Question: My question is the "How to change the color of the HUD in place of gray color"
- -

in below image their is hud and how to change the gray color replace with another off green color
Thanks in advance.
Nimit Parekh.
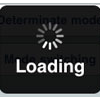
Answer: I founding out the solution of this problem and implemented into my project.
In Following method is use into the MBProgressHud.m their is a manage the color of the Hud background color so the change color for that we change the value of the CGContextSetRGBFillColor argument change.
If apply this value then we gets the green color of the hud.
'''
- (void)fillRoundedRect:(CGRect)rect inContext:(CGContextRef)context {
float radius = 10.0f;
CGContextBeginPath(context);
CGContextSetRGBFillColor(context, 17.0/255, 64.0/255, 42.0/255, 0.8);
CGContextMoveToPoint(context, CGRectGetMinX(rect) + radius, CGRectGetMinY(rect));
CGContextAddArc(context, CGRectGetMaxX(rect) - radius, CGRectGetMinY(rect) + radius, radius, 3 * M_PI / 2, 0, 0);
CGContextAddArc(context, CGRectGetMaxX(rect) - radius, CGRectGetMaxY(rect) - radius, radius, 0, M_PI / 2, 0);
CGContextAddArc(context, CGRectGetMinX(rect) + radius, CGRectGetMaxY(rect) - radius, radius, M_PI / 2, M_PI, 0);
CGContextAddArc(context, CGRectGetMinX(rect) + radius, CGRectGetMinY(rect) + radius, radius, M_PI, 3 * M_PI / 2, 0);
CGContextClosePath(context);
CGContextFillPath(context);
}
'''